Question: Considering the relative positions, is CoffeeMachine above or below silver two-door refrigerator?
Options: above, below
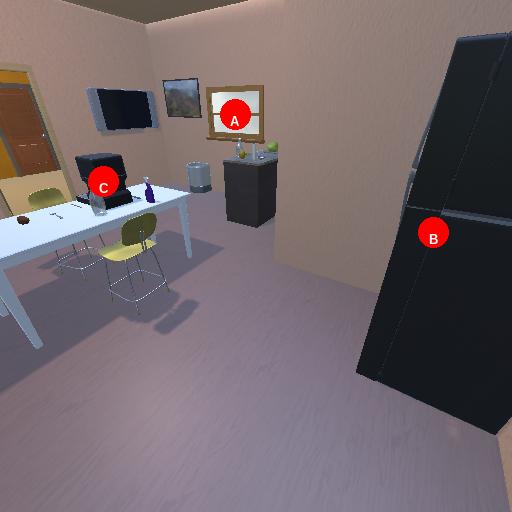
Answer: above